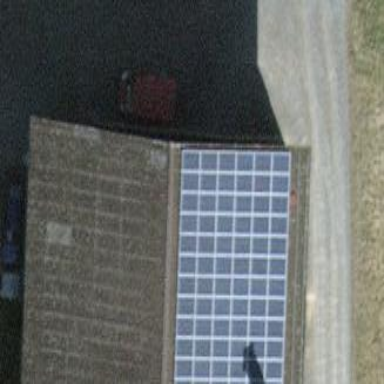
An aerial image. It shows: Solar power generator with photovoltaic panels.